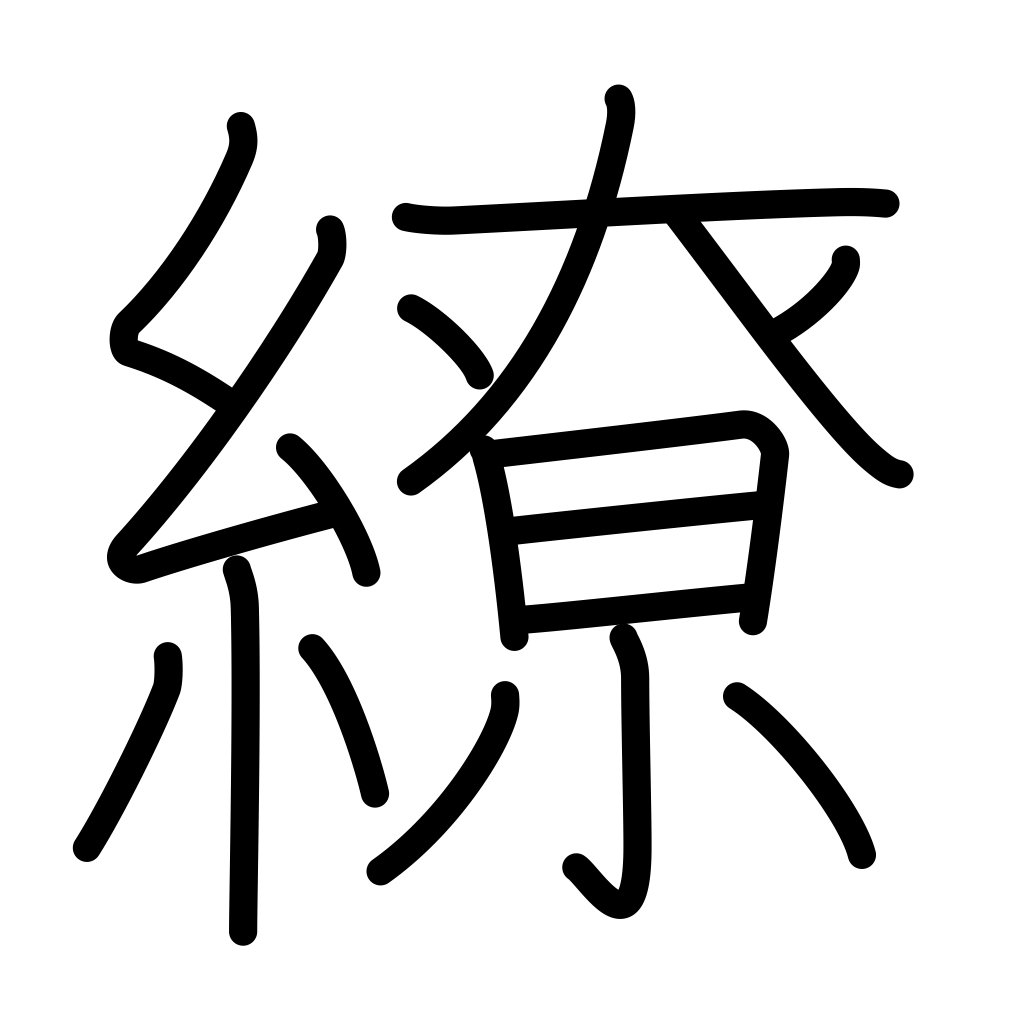
Meaning: put on, twist around